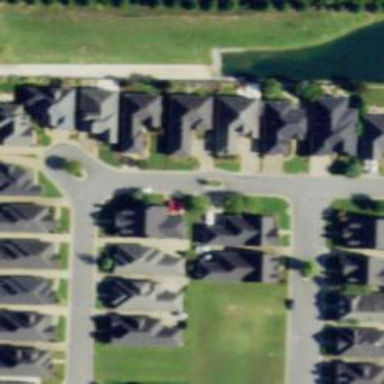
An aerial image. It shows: Residential road.